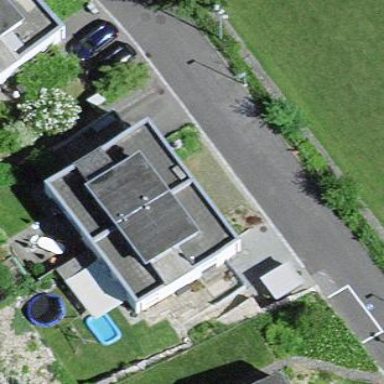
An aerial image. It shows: House with flat roof.